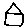
Label: house